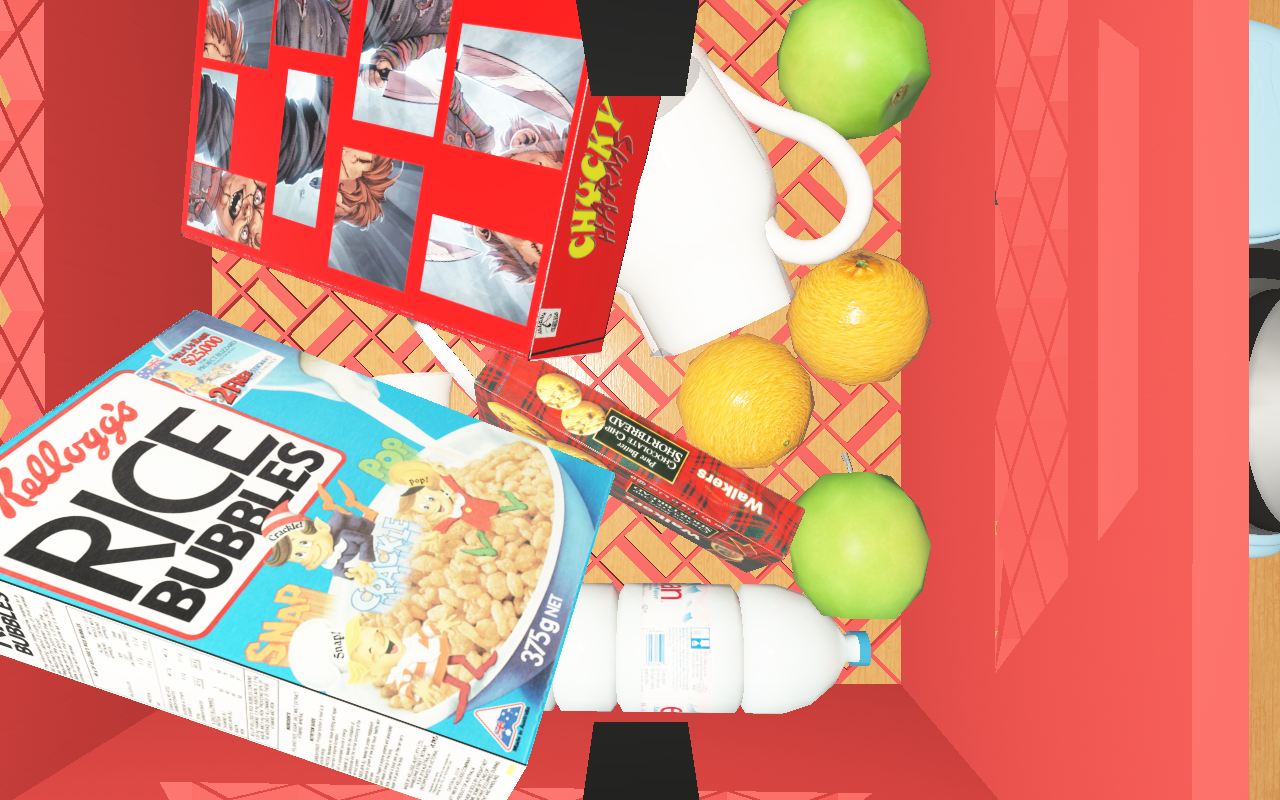
Objects in the scene:
water bottle
apple
apple
orange
orange
spoon
glass
wineglass
cereal box
biscuit box